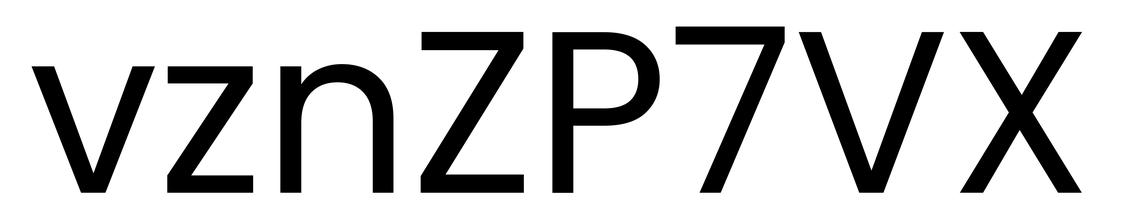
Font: Poppins-Regular